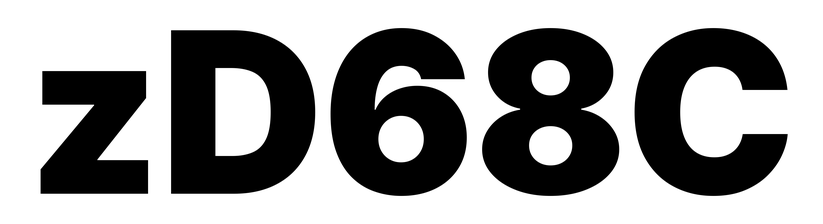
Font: Inter_Black